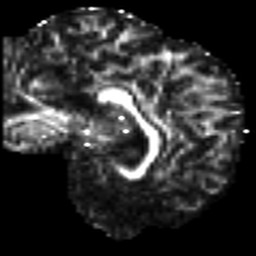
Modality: FA
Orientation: sagittal
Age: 40
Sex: male
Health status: ill
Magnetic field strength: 3 T
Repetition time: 8.4 s
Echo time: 0.0926 s